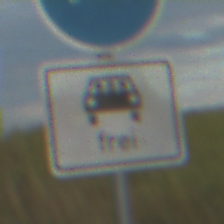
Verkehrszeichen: MehrfachbesetzePersonenkraftwagenFrei
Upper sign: Busssonderstreifen
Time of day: SunriseSunset
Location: Outdoor (RoadRail)
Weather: PartlyCloudy
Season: NotSpecified
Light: Natural